Interaction volume radius: 10 \u00c5
Interaction volume height: 20 \u00c5
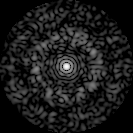
Disorder parameter: 0.8021